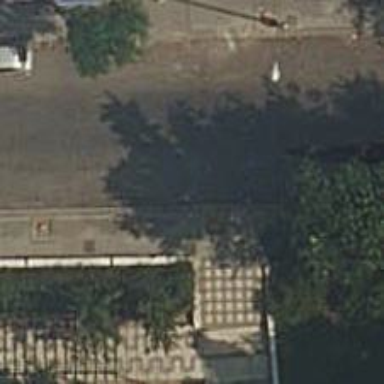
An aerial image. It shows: Residential road with asphalt surface. Both sides have sidewalks.